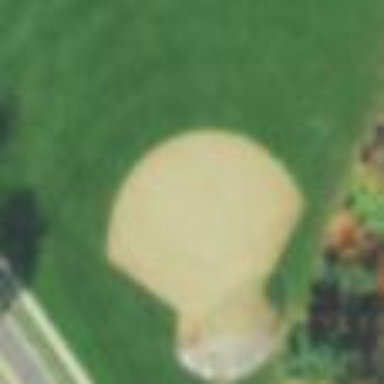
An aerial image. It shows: Baseball pitch for leisure land.